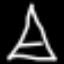
Label: The Eiffel Tower